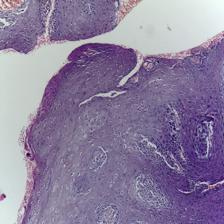
Diagnosis: OSCC